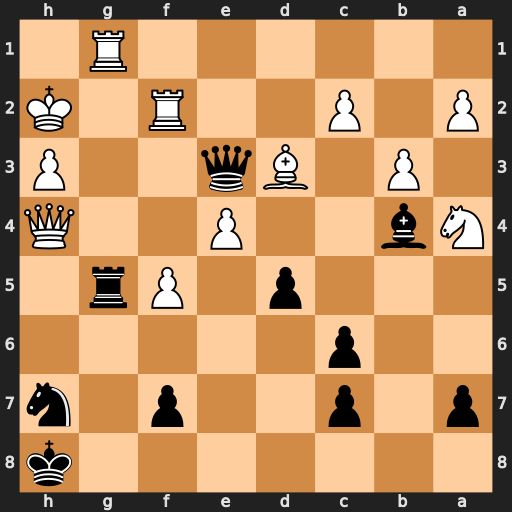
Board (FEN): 7k/p1p2p1n/2p5/3p1Pr1/Nb2P2Q/1P1Bq2P/P1P2R1K/6R1
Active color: b
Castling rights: -
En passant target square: -
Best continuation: Bd6+ e5 Bxe5+ Kh1 Rxg1+ Kxg1 Bg3 Qxg3 Qxg3+